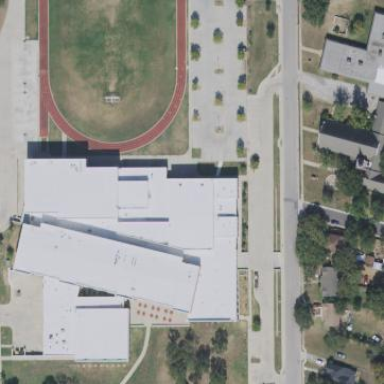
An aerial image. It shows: School building.